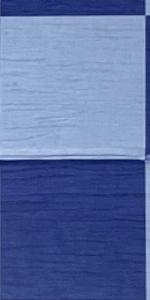
Label: Empty